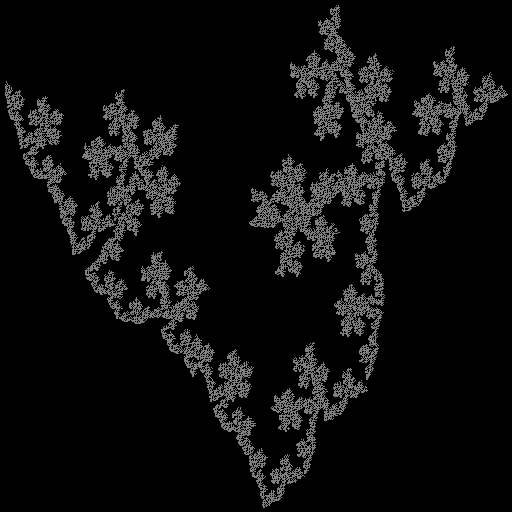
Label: penta